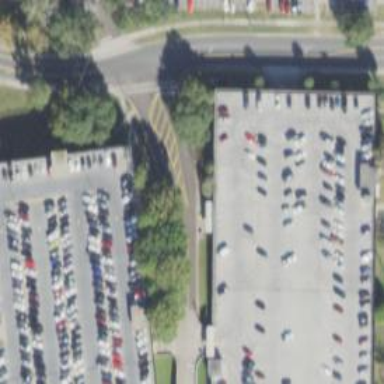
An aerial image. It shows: Multi-storey parking facility.